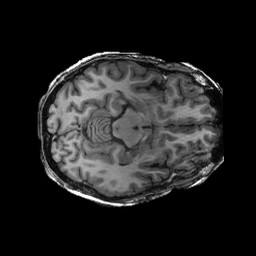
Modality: T1w
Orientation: axial
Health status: ill
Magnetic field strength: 3 T